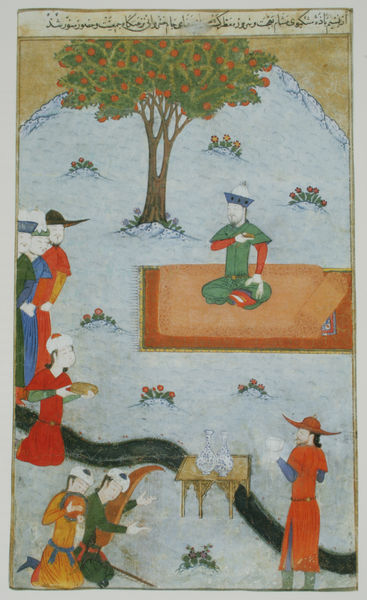
Titel: Timur feiert seine Eroberung Delhis im Dezember 1398
Künstler: Siraj al-Husayni al-Sultani
Standort: Cambridge (Massachusetts)
Institution: Harvard University Art Museums
Schlagwörter: baum, berg, blau, blätter, gemälde, kopf, laub, mann, wasser, aquarell, fluss, gelb, grün, landschaft, menschen, ocker, sitzen, blume, blumen, braun, bunt, grau, hut, hüte, männer, schwarz, strasse, tisch, weiss, zeichnung, blüten, gras, obst, park, rot, schnee, weg, wiese, beige, hochformat, malerei, teppich, mütze, diener, kleidung, rahmen, bild, bach, gräser, hügel, natur, brücke, gewässer, gewand, kostüm, instrumente, musik, musiker, pflanzen, fliegen, frucht, früchte, garten, krug, vase, hellblau, apfel, äpfel, farbig, japan, schrift, farben, gebirge, grafik, rand, kaiser, könig, inschrift, tischchen, brot, vasen, tee, gefäß, buch, orient, orientalisch, asien, seite, illustration, schwert, text, knien, schwerte, asiatisch, herrscher, beten, zeremonie, buchdruck, buchseite, chinesisch, china, besuch, karte, arabisch, knieend, kniend, mittelalter, weihrauch, empfang, diagonale, apfelbaum, personengruppe, porzelan, gefäße, obstbaum, miniatur, islam, sklaven, farbholzschnitt, luss, karaffen, geschenke, buchmalerei, byzanz, gaben, iran, anonym, fernost, koran, khan, ropt, buddha, cinesisch, grten, äpfelk, darbieten, kaisser, 1100, schirftzeichen